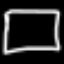
Label: square